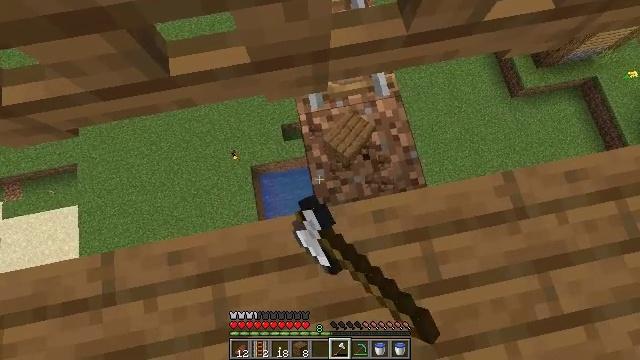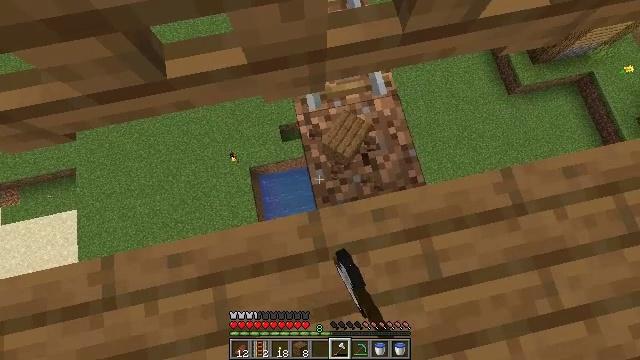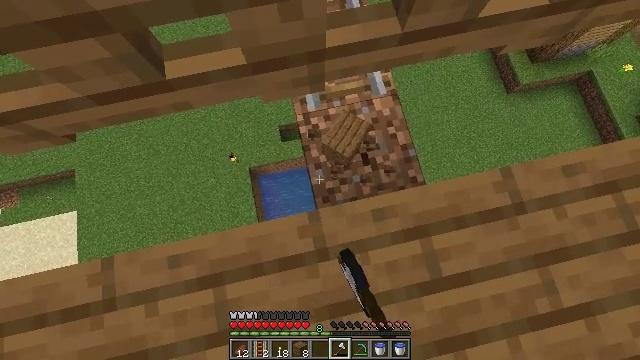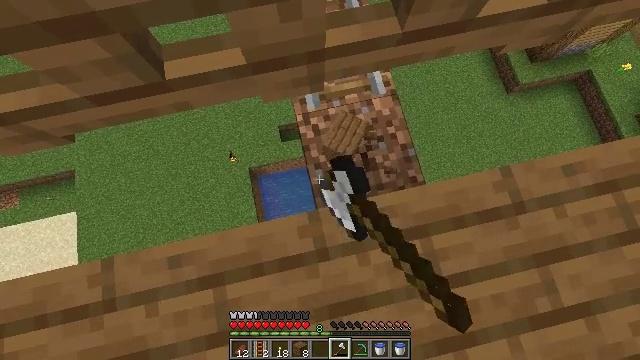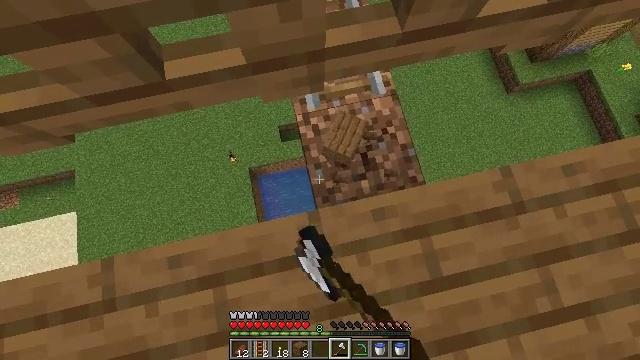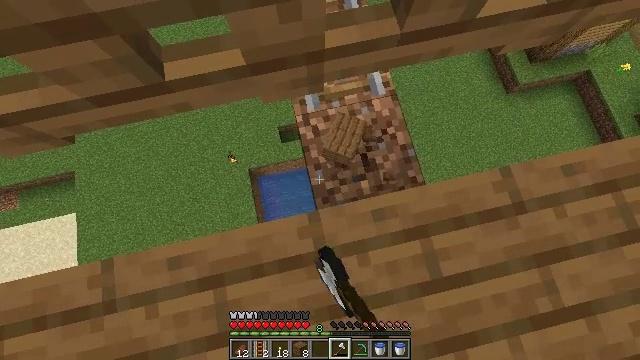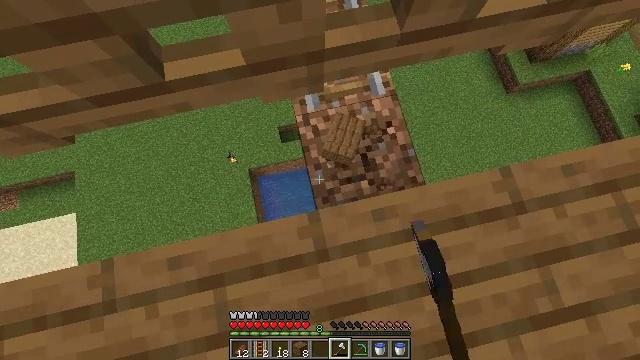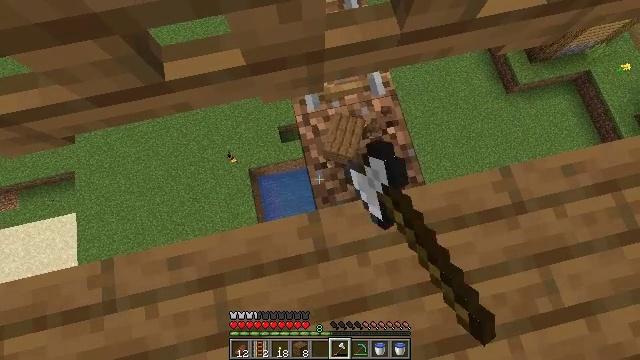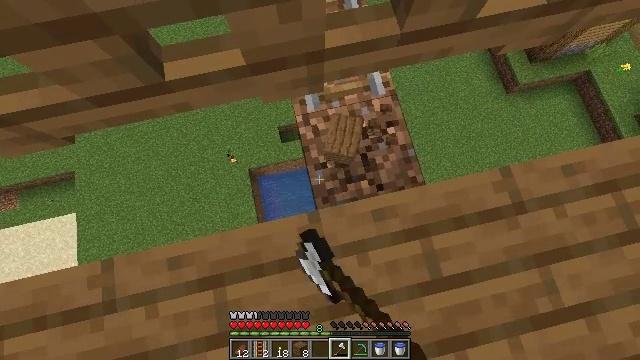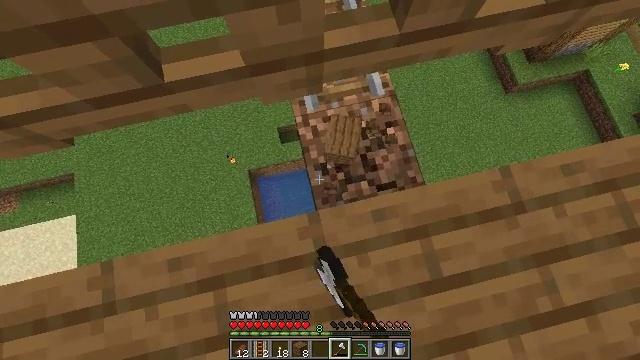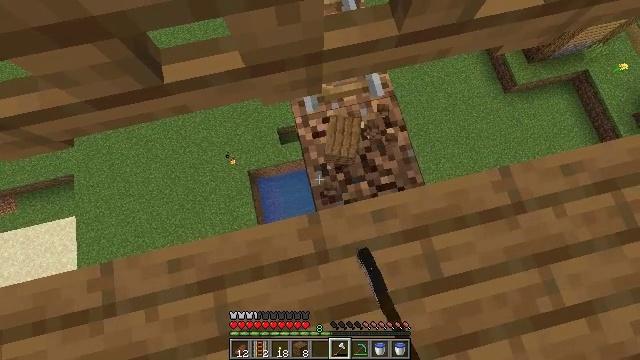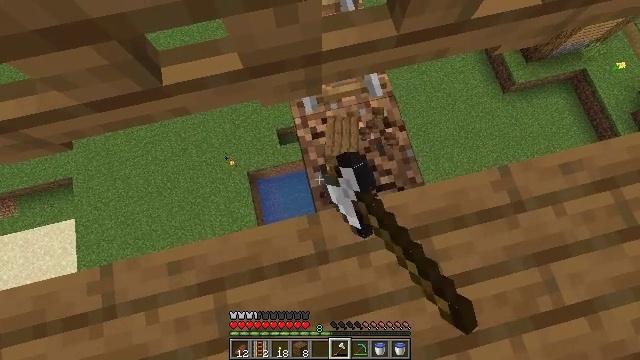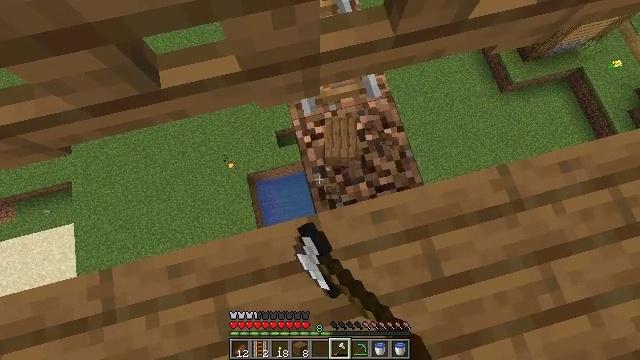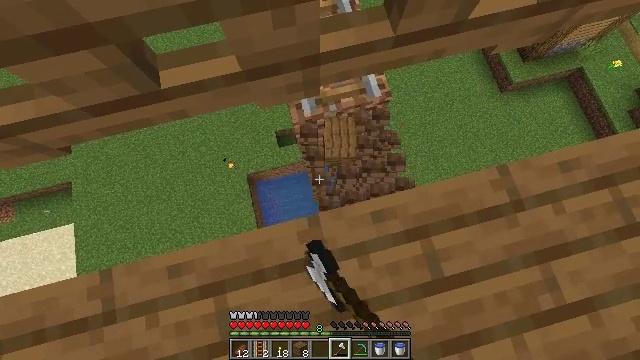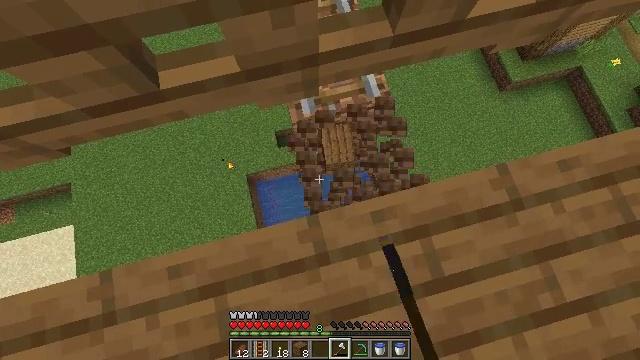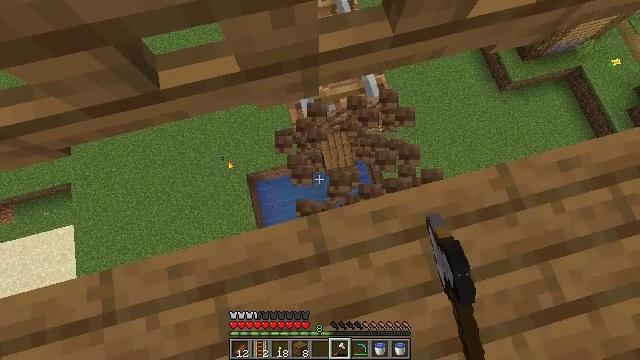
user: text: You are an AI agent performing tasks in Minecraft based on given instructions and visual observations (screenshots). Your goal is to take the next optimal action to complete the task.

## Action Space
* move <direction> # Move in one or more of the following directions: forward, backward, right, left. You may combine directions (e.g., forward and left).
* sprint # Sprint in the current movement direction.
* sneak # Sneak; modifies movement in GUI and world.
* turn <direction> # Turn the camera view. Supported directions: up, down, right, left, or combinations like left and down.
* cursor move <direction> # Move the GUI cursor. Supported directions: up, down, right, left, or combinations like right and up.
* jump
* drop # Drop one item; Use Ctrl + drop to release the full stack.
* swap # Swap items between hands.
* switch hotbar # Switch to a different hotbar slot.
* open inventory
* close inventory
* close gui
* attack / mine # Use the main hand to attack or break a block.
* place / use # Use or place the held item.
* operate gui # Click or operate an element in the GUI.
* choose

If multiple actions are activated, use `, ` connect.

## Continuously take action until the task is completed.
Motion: motion action
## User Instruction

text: Attack the ground to gather dirt.
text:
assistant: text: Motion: sneak, turn right, attack / mine
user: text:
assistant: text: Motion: sneak, attack / mine
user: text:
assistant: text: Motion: sneak, attack / mine
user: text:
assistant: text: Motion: sneak, attack / mine
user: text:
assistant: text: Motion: sneak, attack / mine
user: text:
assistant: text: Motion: sneak, attack / mine
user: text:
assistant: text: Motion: sneak, attack / mine
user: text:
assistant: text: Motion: sneak, attack / mine
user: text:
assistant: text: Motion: sneak, attack / mine
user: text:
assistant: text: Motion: sneak, attack / mine
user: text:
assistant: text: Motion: sneak, attack / mine
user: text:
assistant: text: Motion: sneak, attack / mine
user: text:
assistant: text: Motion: sneak, attack / mine
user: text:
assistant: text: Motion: sneak, attack / mine
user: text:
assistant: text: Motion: sneak, attack / mine
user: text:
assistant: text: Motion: sneak, attack / mine
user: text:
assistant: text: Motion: sneak, attack / mine
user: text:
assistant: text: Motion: sneak, attack / mine